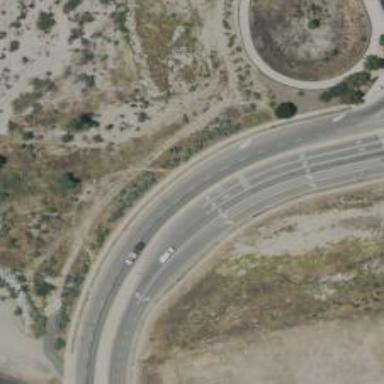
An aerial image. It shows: Secondary road.